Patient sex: F
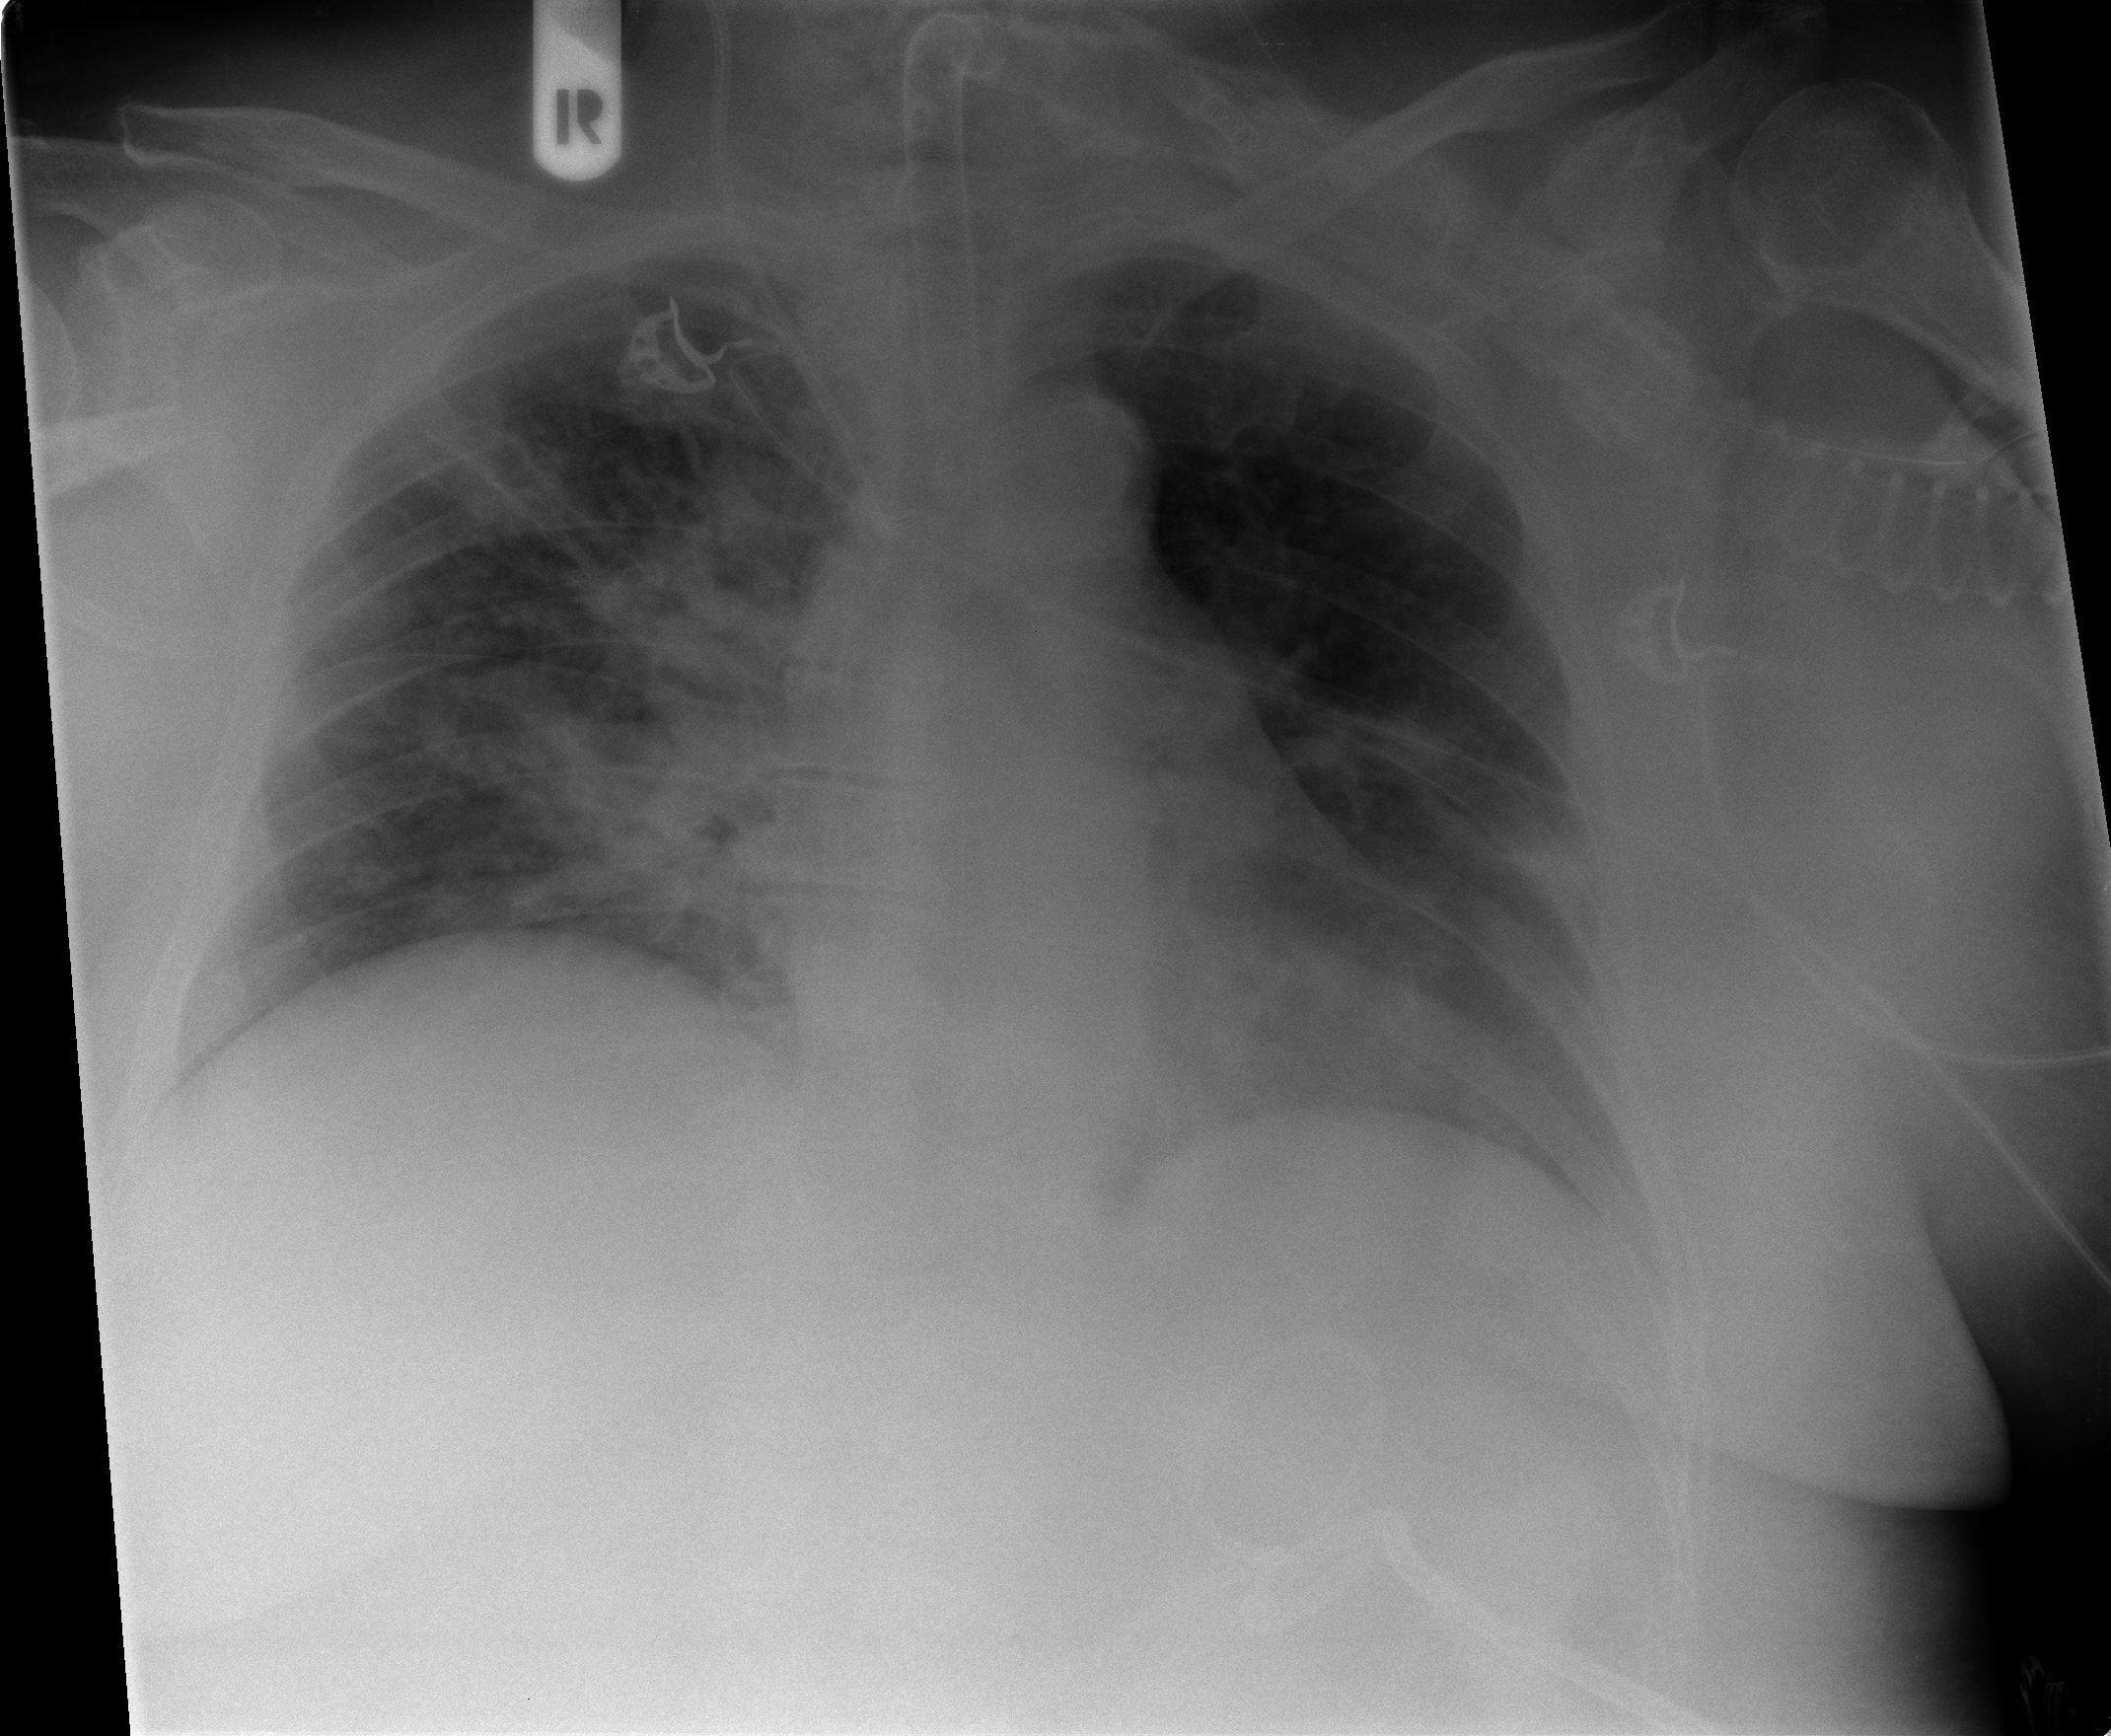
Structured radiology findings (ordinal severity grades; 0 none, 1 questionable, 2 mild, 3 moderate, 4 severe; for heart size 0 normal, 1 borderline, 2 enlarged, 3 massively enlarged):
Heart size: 0
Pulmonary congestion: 2
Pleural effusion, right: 0
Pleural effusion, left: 0
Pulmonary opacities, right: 3
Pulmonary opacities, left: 2
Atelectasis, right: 2
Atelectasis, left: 2